Field crop: maize
Growth stage: 2
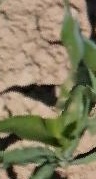
Species: maize